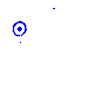
Particle: pion